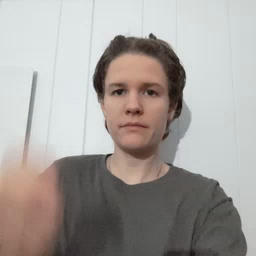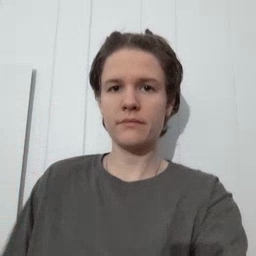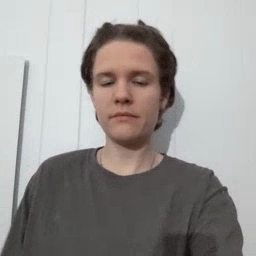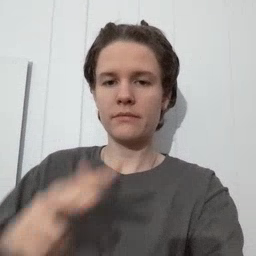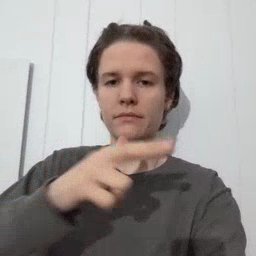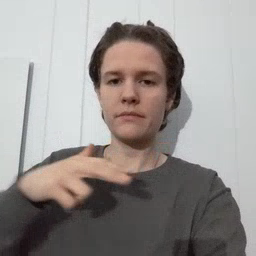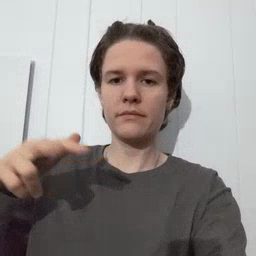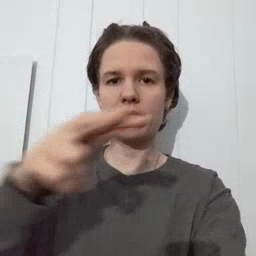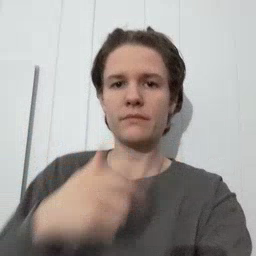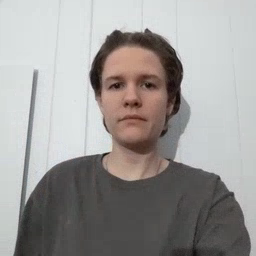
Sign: helicopter